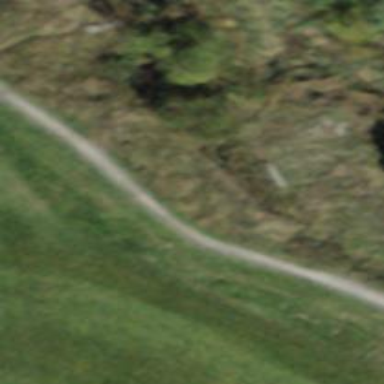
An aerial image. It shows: Brown bench in the vicinity.